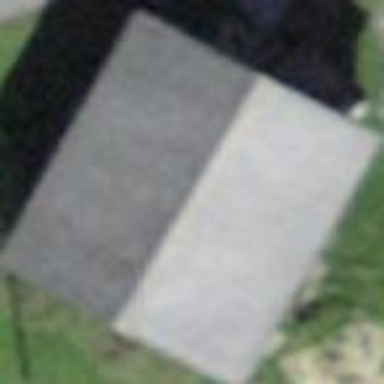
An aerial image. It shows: Rural barn.